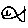
Label: fish